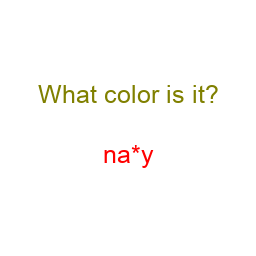
Color: red
Color name shown: navy
Background color: white
Question text color: olive